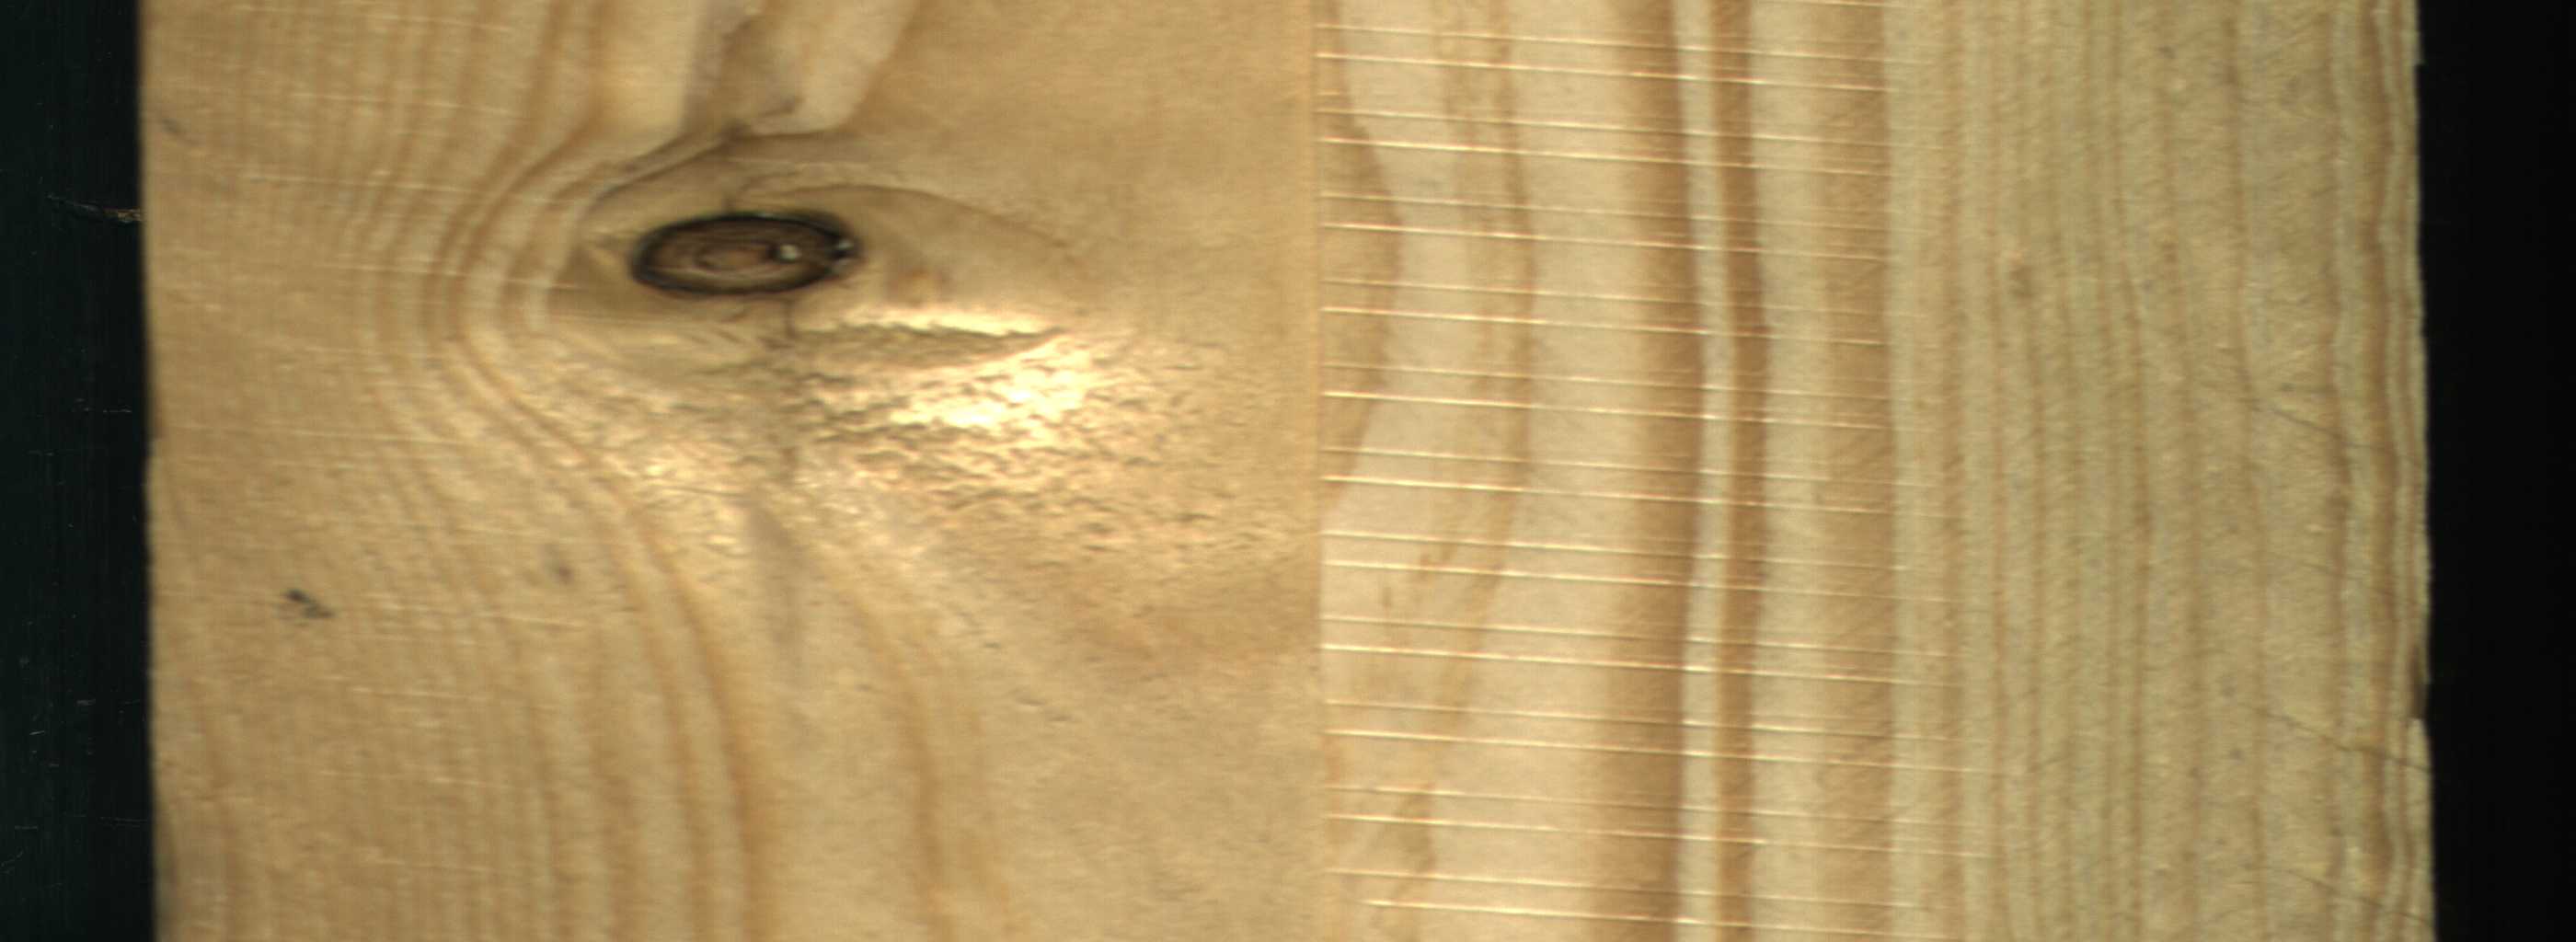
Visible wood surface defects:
Dead_Knot